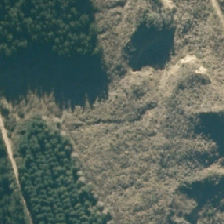
Land cover: harvested_forest